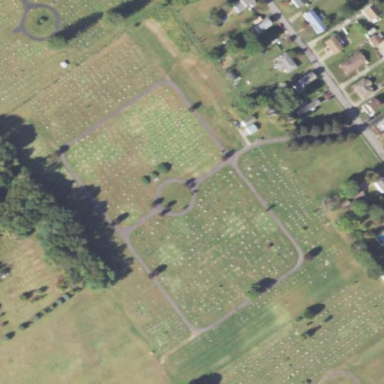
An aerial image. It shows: Cemetery.